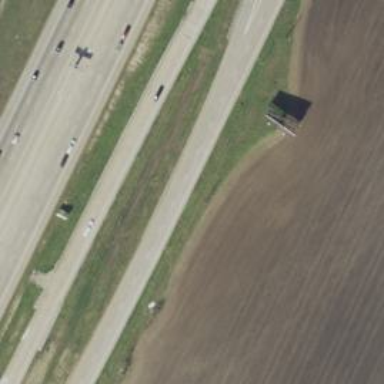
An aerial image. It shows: Secondary road with frontage road alongside.